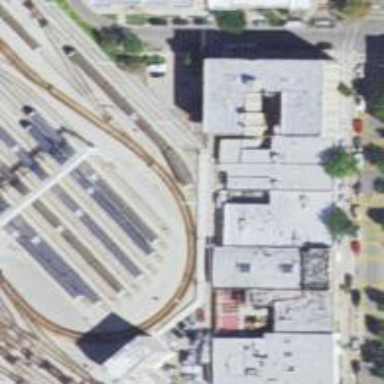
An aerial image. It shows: Yard area with electrified rail tracks.